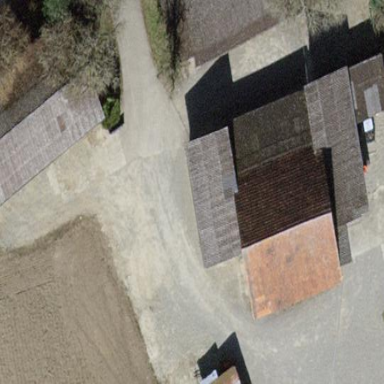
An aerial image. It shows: Farm building.